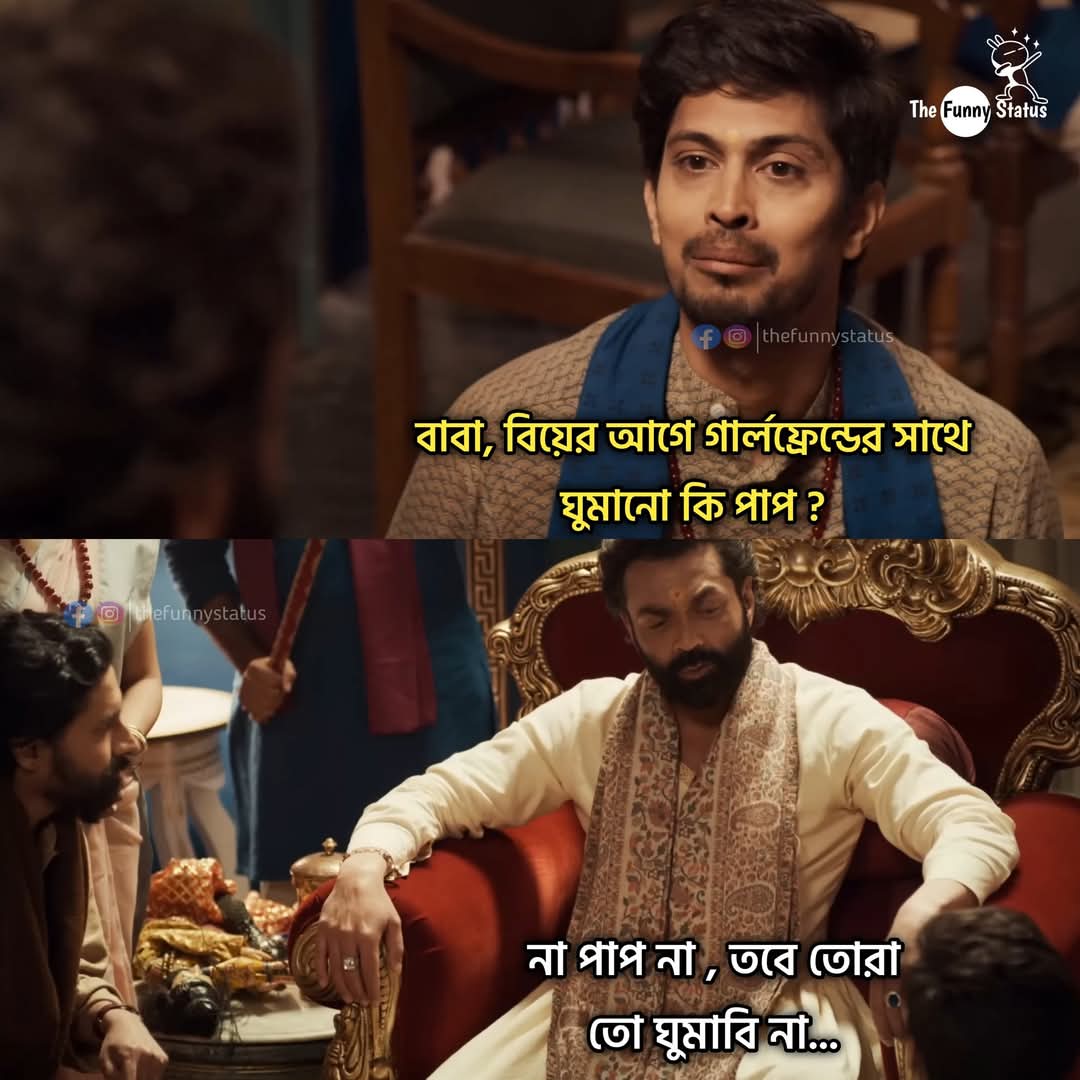
Text: বাবা, বিয়ের আগে গার্লফ্রেন্ডের সাথে ঘুমানো কি পাপ?
না পাপ না, তবে তোরা তো ঘুমাবি না...
Label: Non Hate